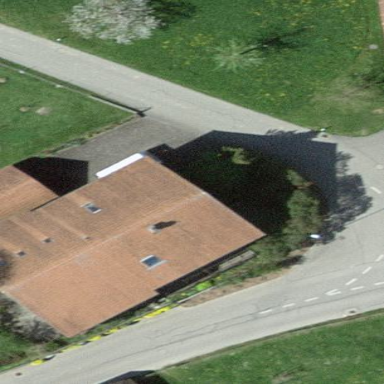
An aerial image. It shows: Farm building.